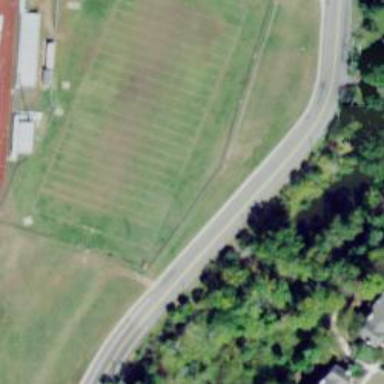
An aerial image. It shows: Grass pitch designated for American football.